Aerial crown-view tile of a tropical tree (Barro Colorado Island, Panama), acquired 20240716:
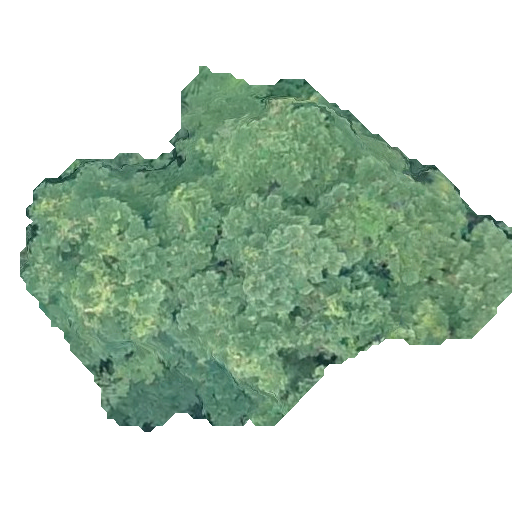
Species: Terminalia amazonia
GBIF accepted scientific name: Terminalia amazonica
Crown area: 179.109 m²